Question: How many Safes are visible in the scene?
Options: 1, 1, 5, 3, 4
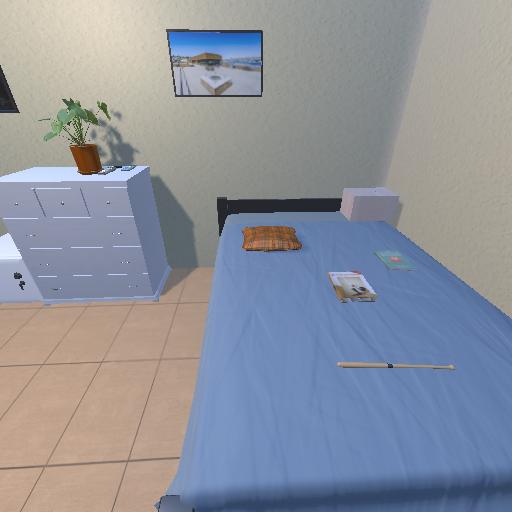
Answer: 1